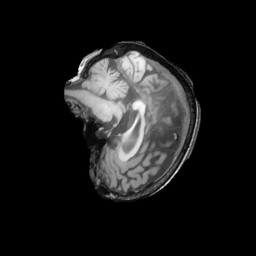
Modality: T1w
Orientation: sagittal
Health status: ill
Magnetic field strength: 3 T